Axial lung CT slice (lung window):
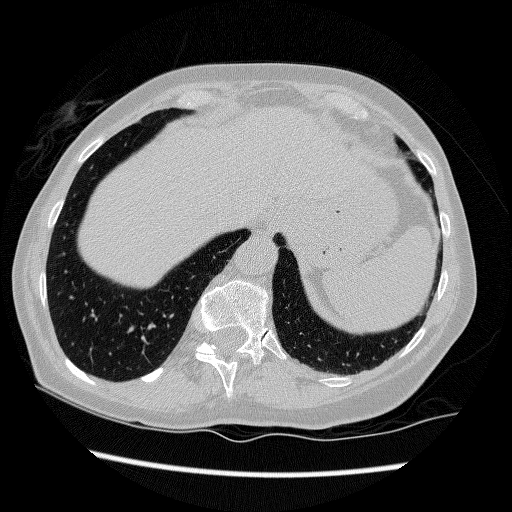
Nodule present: no